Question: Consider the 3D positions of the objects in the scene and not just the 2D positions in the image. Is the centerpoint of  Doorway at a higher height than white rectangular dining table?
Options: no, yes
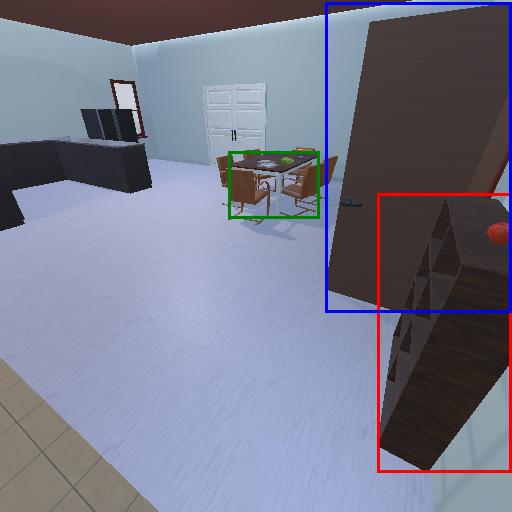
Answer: no